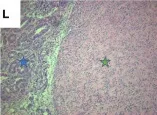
Coexistence of uterine endometrioid adenocarcinoma along with PEComa and leiomyoma. (L). Uterine leiomyoma (green asterisk) associated with endometrioid carcinoma (blue asterisk) (H&E, x100).
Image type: pathology (h&e)